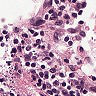
Metastatic tissue present: no